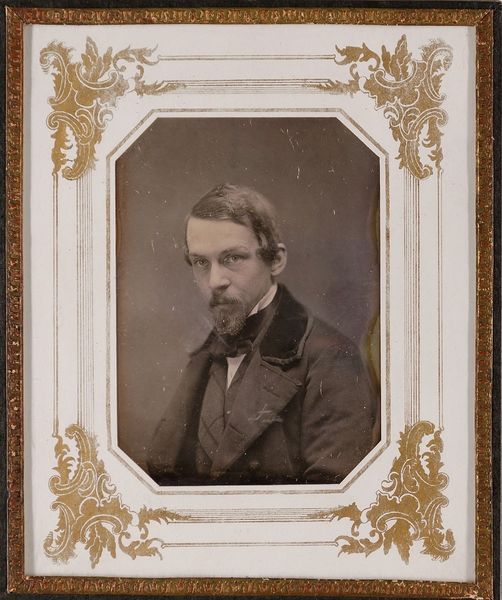
Titel: Der Daguerreotypist C. H. Oskar Fielitz aus Braunschweig (1824-1849), um 1858
Künstler: Carl Ferdinand Stelzner
Standort: Hamburg
Institution: Museum für Kunst und Gewerbe Hamburg
Schlagwörter: mann, person, brustbild, dreiviertelansicht, foto, fotografie, photographie, photo, lichtbild, fotograf, daguerreotypie, historische, bildwerke, angewandte und bildende kunst, hessische systematik, künstler, persönlichkeit, porträtfotografie, porträtphotographie, daguerreotypist